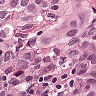
Metastatic tissue present: yes